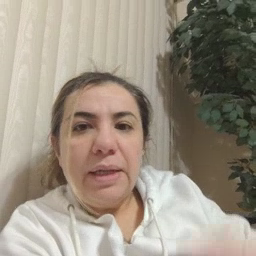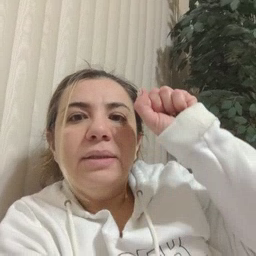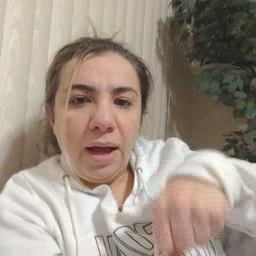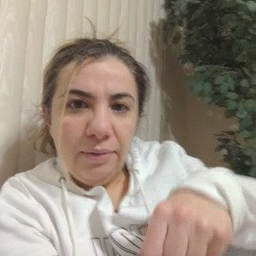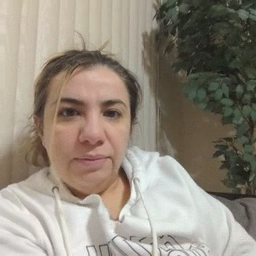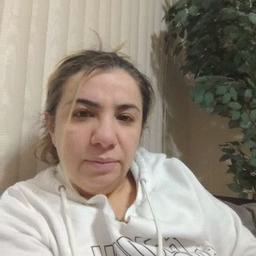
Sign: can